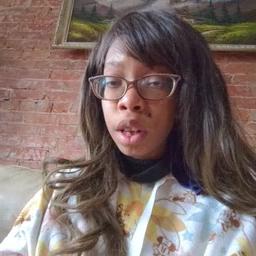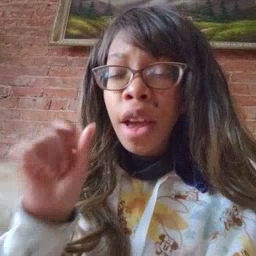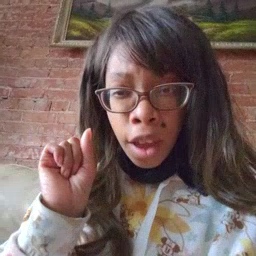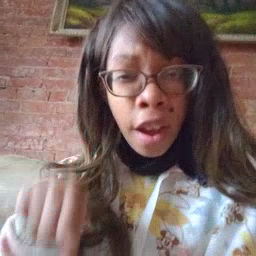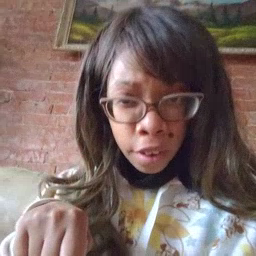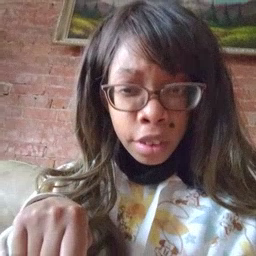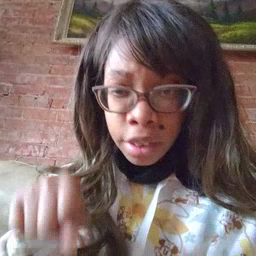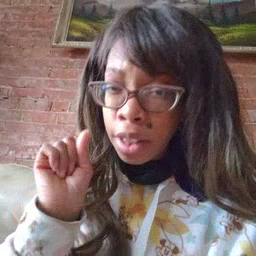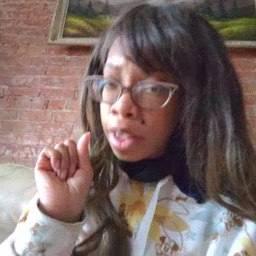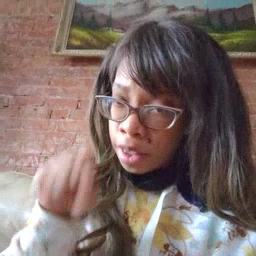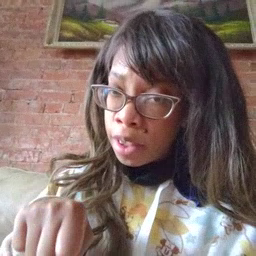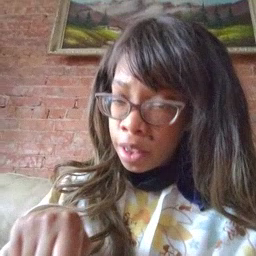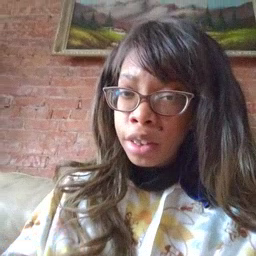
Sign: can